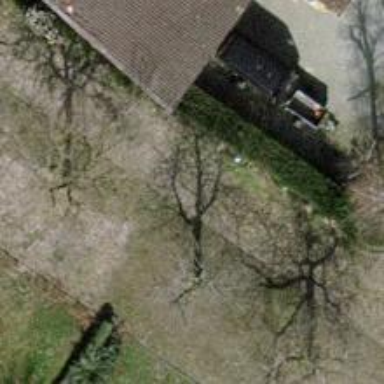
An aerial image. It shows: Cobblestone driveway.